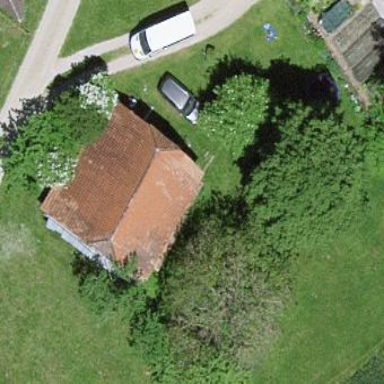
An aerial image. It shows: Barn.